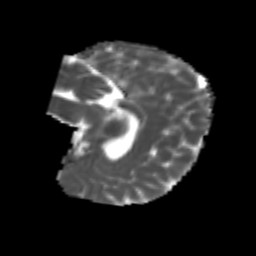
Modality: MD
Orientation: sagittal
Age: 7
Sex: female
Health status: healthy